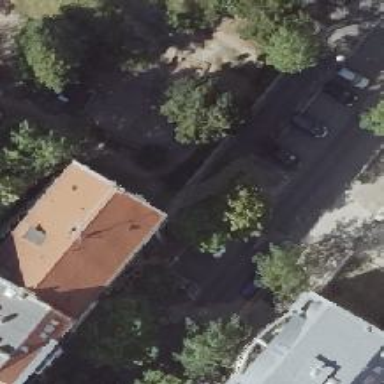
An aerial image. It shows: Sidewalk.